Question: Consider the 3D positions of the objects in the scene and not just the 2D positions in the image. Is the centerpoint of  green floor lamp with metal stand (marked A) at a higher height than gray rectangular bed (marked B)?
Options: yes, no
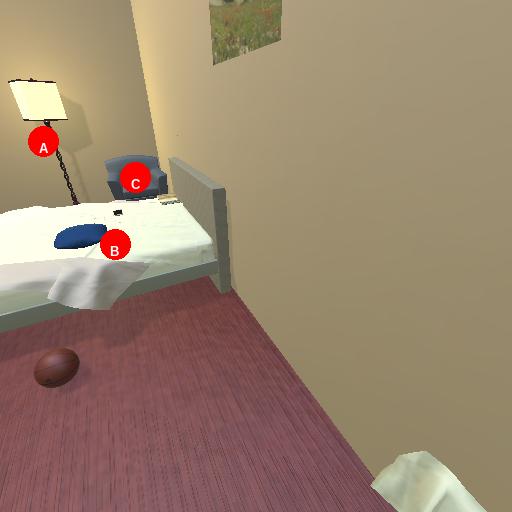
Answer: yes